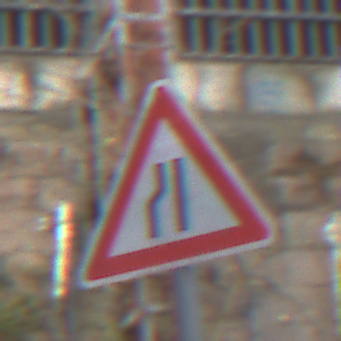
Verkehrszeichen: EinseitigVerengteFahrbahnLinks
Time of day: MorningAfternoon
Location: Outdoor (Urban)
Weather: PartlyCloudy
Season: NotSpecified
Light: Natural